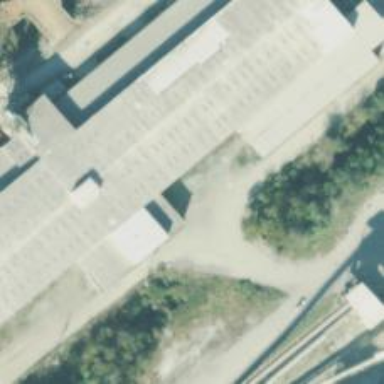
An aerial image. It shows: Rail spur service.